Question: I'm trying to build a stand alone apk version of my react native app I built with expo but when I run expo build:android
I keep getting this error
'''
Could not find google-services.json while looking in [src/nullnull/release, src/release/nullnull, src/nullnull, src/release, src/nullnullRelease]
'''
I have the google-services.json file in the root directory of my app.
I have checked posts from stack overflow, github, and even their forums still nothing useful.
Most of the things I saw had to do with the app.json file but none was specific. The same goes for GitHub
Expo Sdk: 40.0.0
Template Used: Blank
React-Native Version: 0.63.4

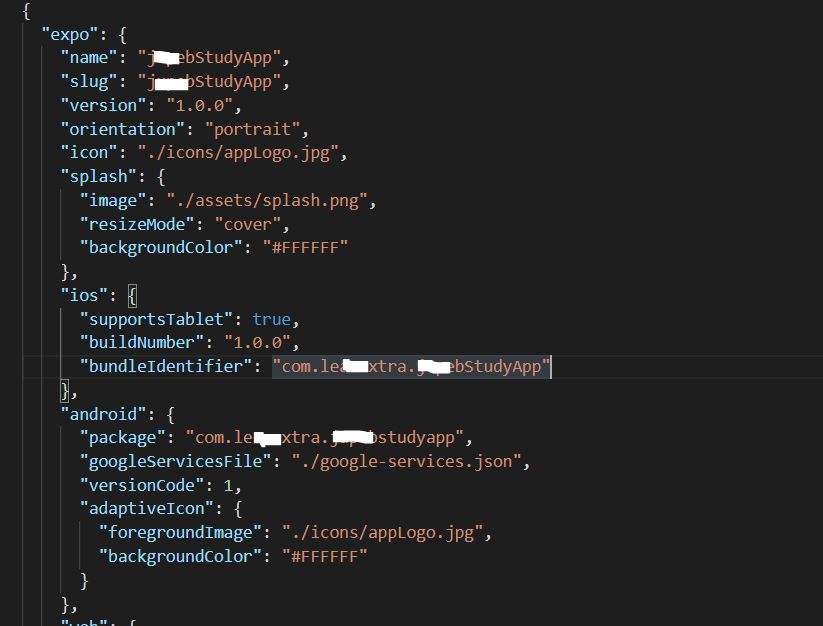
Answer: There are no updates because this is not an expo issue. However, over the pas 2 months, we've set up FCM for 12 projects, and have failed a few times.
In order to set-up FCM, we follow these steps
1. created a project on http://cloud.google.com/ link a billing account
enable whichever apis we need (e.g. maps)
1. create a new project on https://firebase.google.com/ select the cloud.google.com project.
2. add a new android application
3. enter the correct package name, leave SHA empty
4. download google-services.json and place in root of project
5. go to server tab and copy key () add the configuration to app.json
make sure you have the same package name in app.json
make at least one android build
expo fetch:android:hashes; take the shas, put them in the field in step 7.
expo push:android:upload --api-key but use the from step 9.
Now everything works. Note that on step 12, it should not fail. If done everything correctly, it will build just fine.
After this we continue by adding iOS, Web app, restrict the keys in google cloud console, upload a bundle to Play Store and copy the signing key shas to step 7 as well.
Common issues we have encountered:
- incorrect package name will act as if google-services.json isn't there- didn't place google-service.json in the root- didn't add package name to app.json- didn't add google services file path to app.json- used incorrect format inside app.json (because iOS and Android also take googlemaps keys and the format for configuration is not the same)